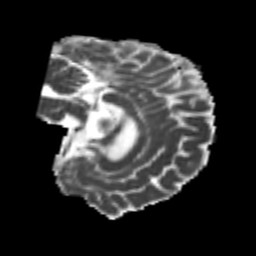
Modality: MD
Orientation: sagittal
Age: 24
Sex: male
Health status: healthy
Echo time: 0.074 s